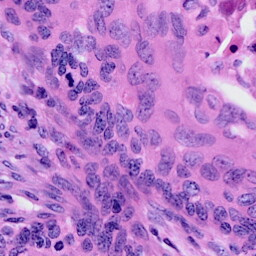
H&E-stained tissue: Cervix